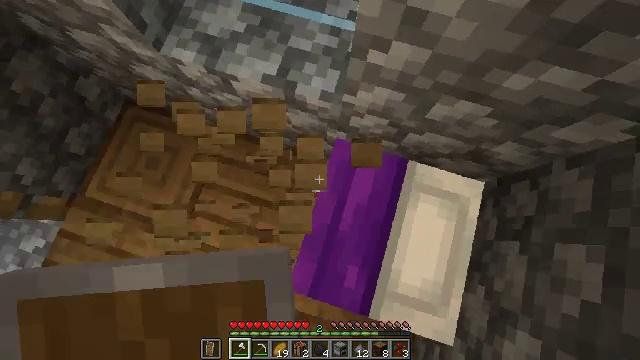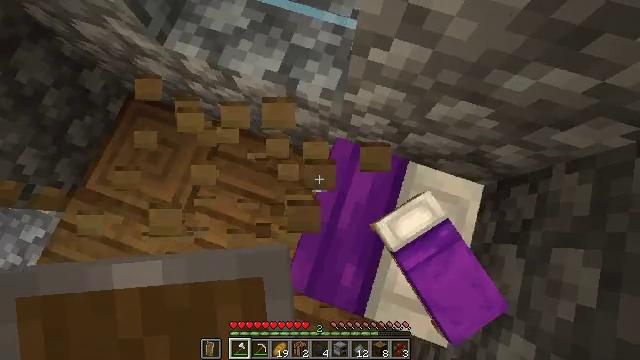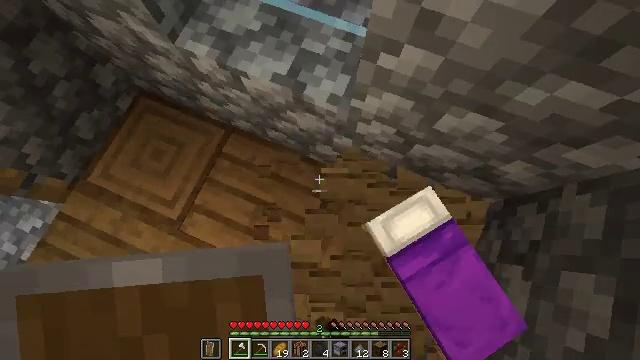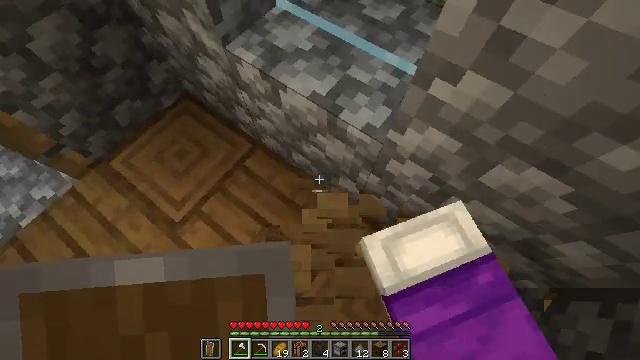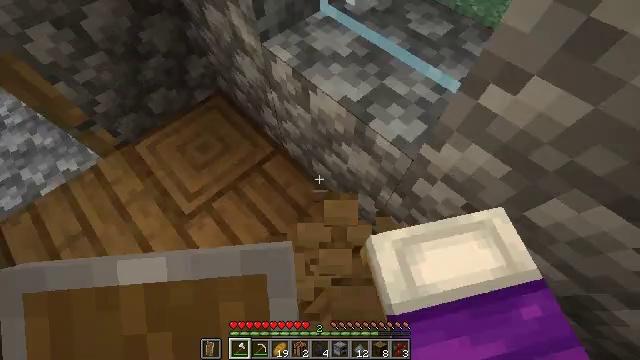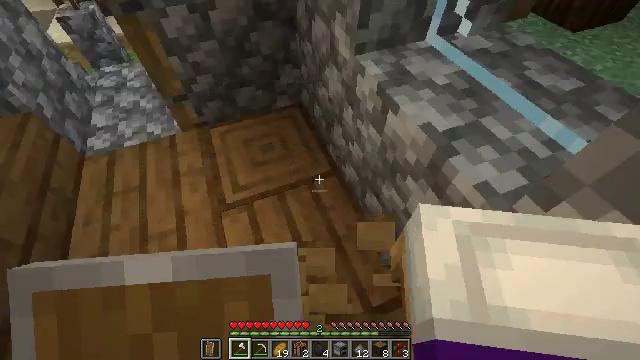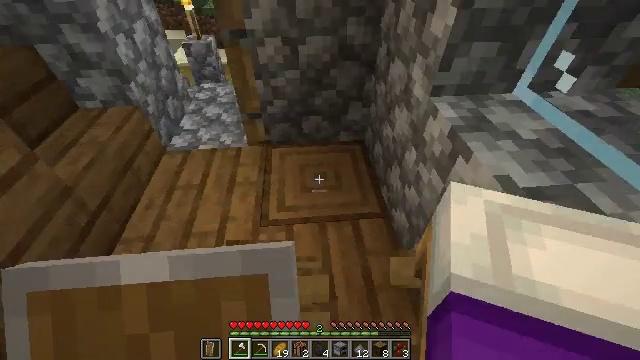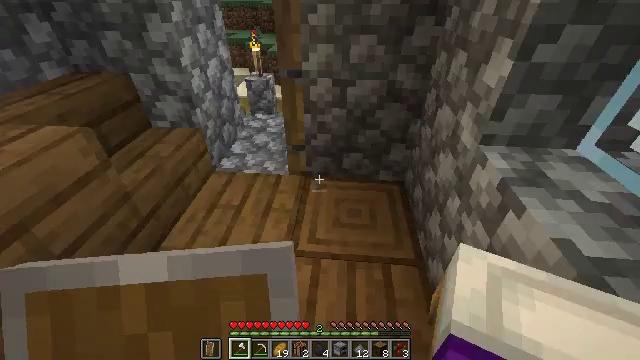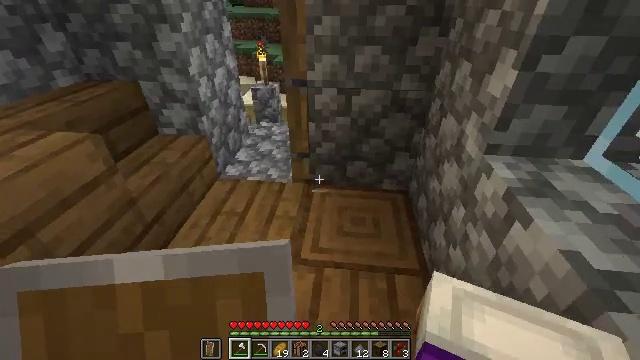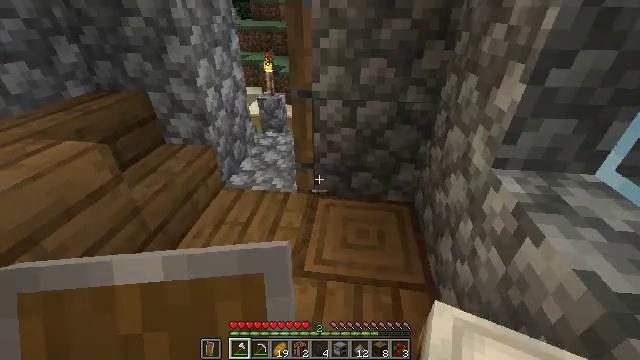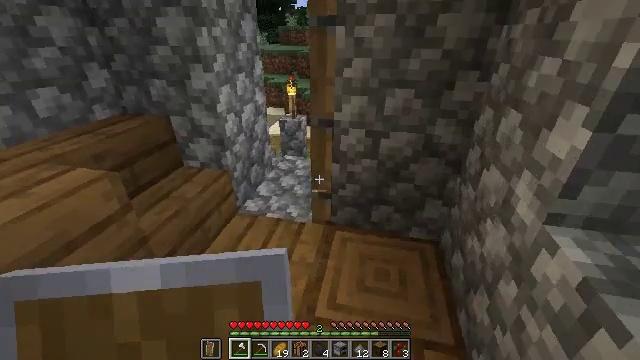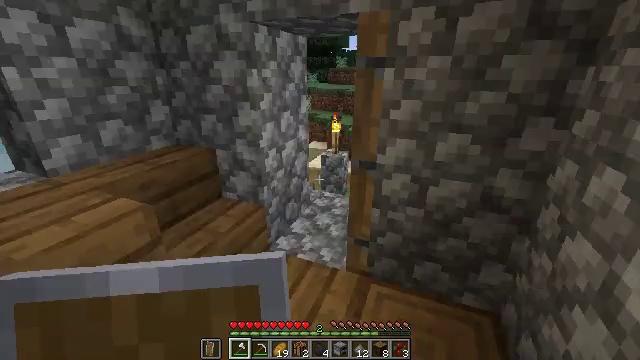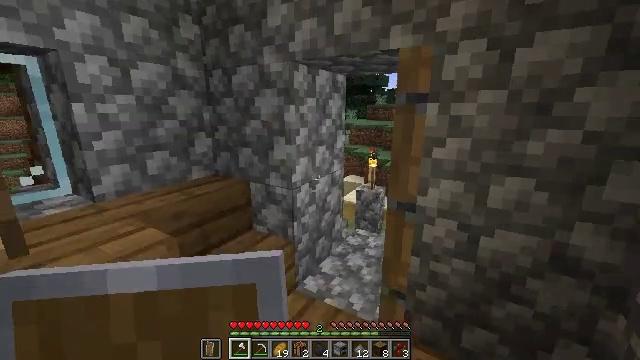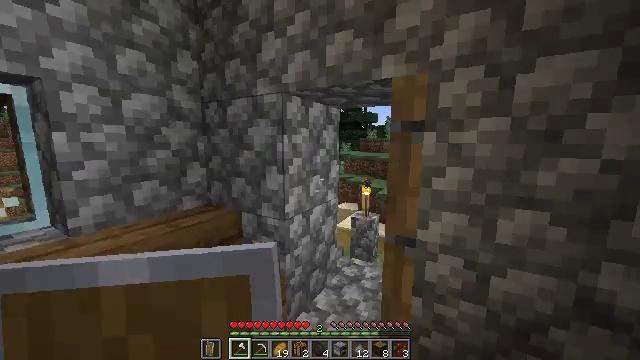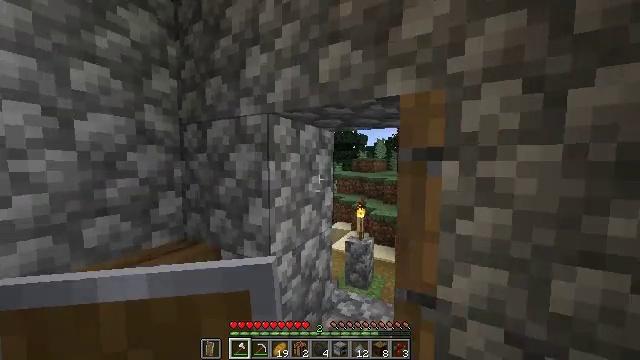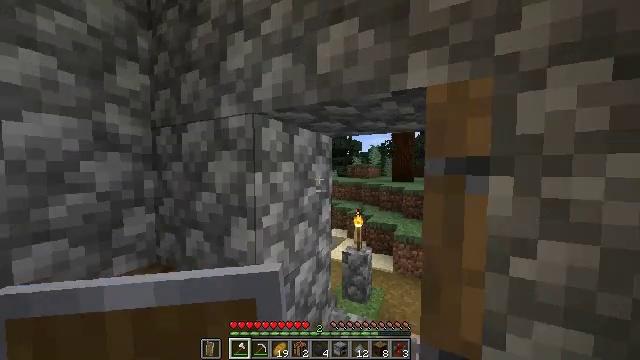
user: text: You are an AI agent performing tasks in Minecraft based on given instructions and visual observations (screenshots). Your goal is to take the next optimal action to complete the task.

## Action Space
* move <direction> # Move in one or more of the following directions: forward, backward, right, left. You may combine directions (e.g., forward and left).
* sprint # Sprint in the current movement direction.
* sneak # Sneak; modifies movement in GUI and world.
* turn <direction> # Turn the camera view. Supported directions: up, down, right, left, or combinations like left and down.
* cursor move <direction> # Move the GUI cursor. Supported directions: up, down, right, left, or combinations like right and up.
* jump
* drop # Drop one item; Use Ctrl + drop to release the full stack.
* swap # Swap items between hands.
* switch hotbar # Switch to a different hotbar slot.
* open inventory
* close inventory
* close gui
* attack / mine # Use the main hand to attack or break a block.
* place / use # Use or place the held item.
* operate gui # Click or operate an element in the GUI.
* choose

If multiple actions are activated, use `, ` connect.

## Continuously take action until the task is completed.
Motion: motion action
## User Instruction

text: Remove the blue bed from its location.
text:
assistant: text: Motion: turn left, attack / mine
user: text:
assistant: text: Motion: turn left and up, attack / mine
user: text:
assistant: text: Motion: turn left and up, attack / mine
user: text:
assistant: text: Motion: turn left and up
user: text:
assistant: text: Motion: turn left and up
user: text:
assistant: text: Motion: turn left and up
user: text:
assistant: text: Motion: turn left and up
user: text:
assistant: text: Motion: turn left and up
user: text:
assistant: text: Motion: move forward, turn left and up
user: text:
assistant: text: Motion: move forward, turn left and up
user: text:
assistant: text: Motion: move forward, sprint, turn left and up
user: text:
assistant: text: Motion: move forward, sprint, turn left and up
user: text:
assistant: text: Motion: move forward, sprint, turn up
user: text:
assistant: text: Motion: move forward, sprint, turn right and up
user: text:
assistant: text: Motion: move forward, sprint, turn right and up
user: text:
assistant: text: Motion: move forward, sprint, turn right
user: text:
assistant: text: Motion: move forward, sprint
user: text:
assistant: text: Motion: move forward, sprint
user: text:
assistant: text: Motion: move forward, sprint
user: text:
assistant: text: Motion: move forward, sprint, turn right and down
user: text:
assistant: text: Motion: move forward, sprint, turn right and down
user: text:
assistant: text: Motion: move forward, sprint, turn right and down
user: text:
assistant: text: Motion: move forward, sprint, turn right and down
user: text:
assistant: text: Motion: move forward, sprint
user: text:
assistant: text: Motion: move forward, sprint
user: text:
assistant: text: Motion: move forward, sprint, turn right and up
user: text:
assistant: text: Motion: move forward, sprint, turn right and up
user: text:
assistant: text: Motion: move forward, sprint, turn right and up
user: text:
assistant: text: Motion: move forward, sprint, turn right and up
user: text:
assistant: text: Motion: move forward, sprint, turn right